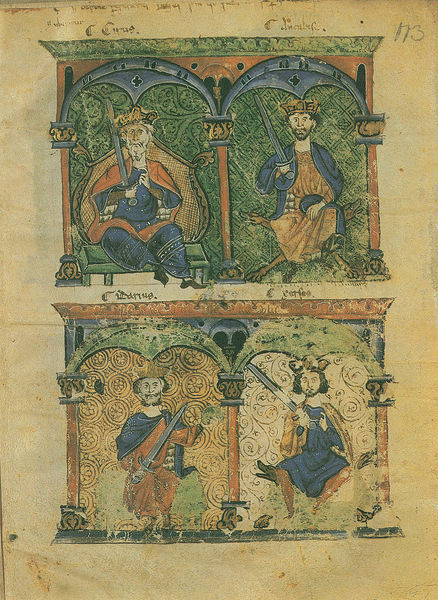
Titel: Alexanderroman
Institution: Leipzig, Stadtbibliothek
Schlagwörter: gemälde, grün, säulen, zeichnung, ornament, bild, bogen, faltenwurf, buch, illustration, schwert, schwerter, ritter, kapitell, buchseite, mittelalter, rundbögen, romanik, könige, kapitel, kronen, akkanthus, evangeliar, romaik, keine perspektive, könige mit schwert